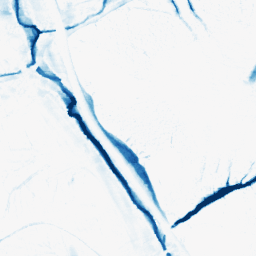
Category: morphological
Decomposition family: morphological_ellipse
Decomposition parameters: operation: closing
width: 10
height: 20
Upsampling method: bicubic
Upsampling parameters: scale: 2
Upsampling scale: 2